Brain MRI, t2w sequence, axial 2D slice.
Patient: age 20, sex F, weight 90 kg, height 1.9 m
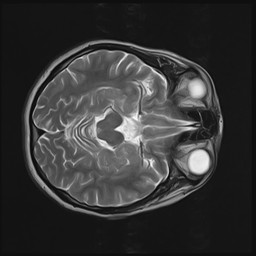